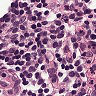
Metastatic tissue present: no